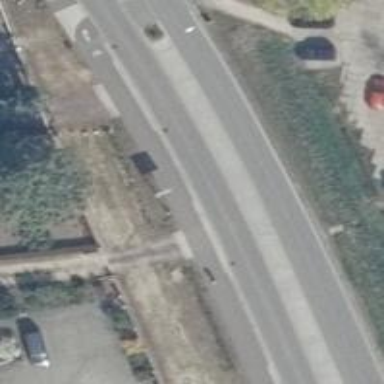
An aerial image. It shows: Primary road with asphalt surface.